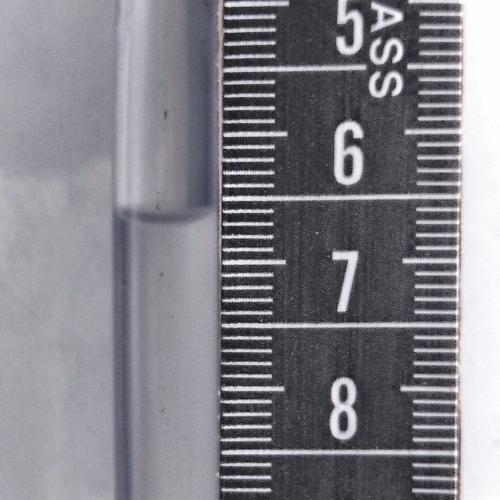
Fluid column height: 6.6 cm